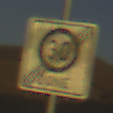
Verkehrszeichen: EndeZone30
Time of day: SunriseSunset
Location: Outdoor (Nature)
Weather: Clear
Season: NotSpecified
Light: Natural